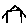
Label: house